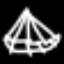
Label: diamond